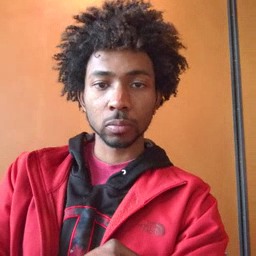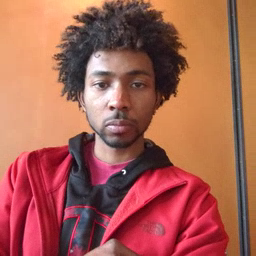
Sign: wake